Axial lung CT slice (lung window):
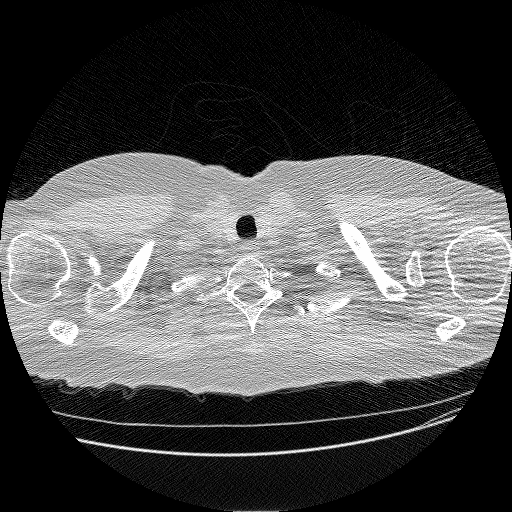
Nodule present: no